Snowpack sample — Snodgrass Mountain, Crested Butte, Colorado (2/4/25, 12:06 PM MST)
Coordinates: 38.923, -106.968
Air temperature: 35 °F
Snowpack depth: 80 cm
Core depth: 30 cm
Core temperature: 35.6 °F
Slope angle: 14°, slope face: 78°
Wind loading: low
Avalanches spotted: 0
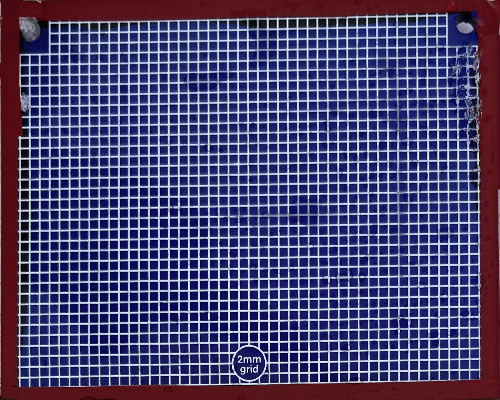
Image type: profile
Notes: No avalanches nearby, unusually warm weather for the last month reported by residents, Collected 25 yards from treeline